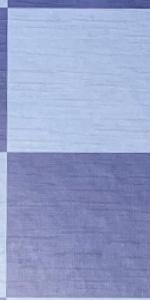
Label: Empty